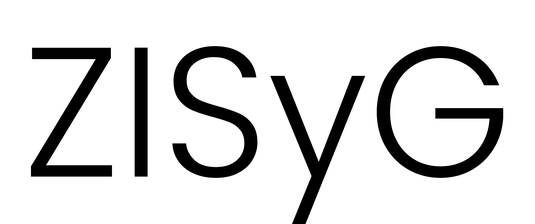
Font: Poppins-Light